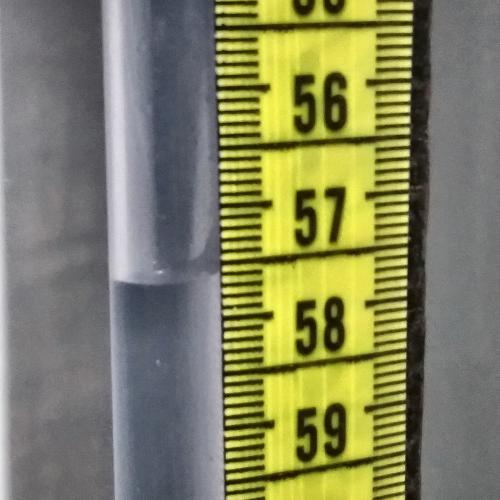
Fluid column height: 57.6 cm